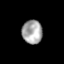
Tissue: skin
Cell type: Epithelial cells
Senescence score: 0.2484
Nuclear area (px): 468
Mean DAPI intensity: 167.323